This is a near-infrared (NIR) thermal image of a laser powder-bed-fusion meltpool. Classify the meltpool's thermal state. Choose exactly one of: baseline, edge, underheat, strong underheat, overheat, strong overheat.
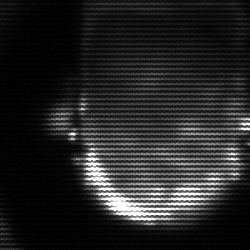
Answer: baseline